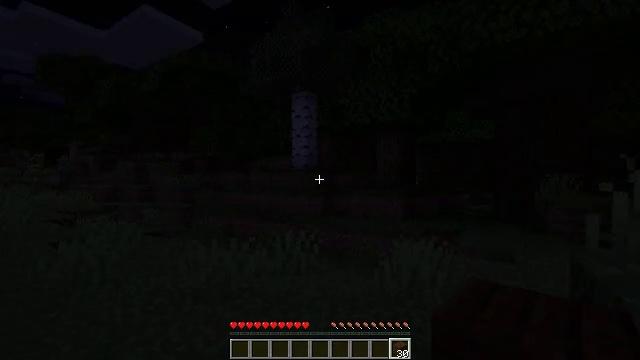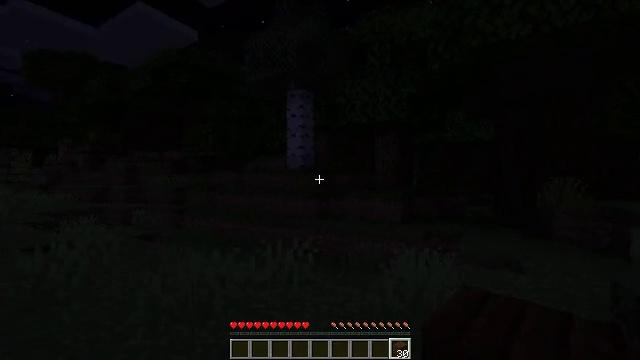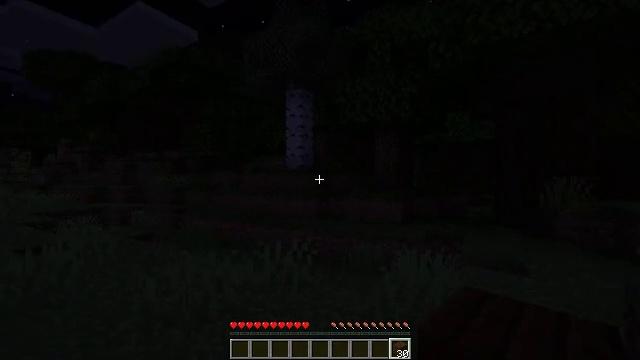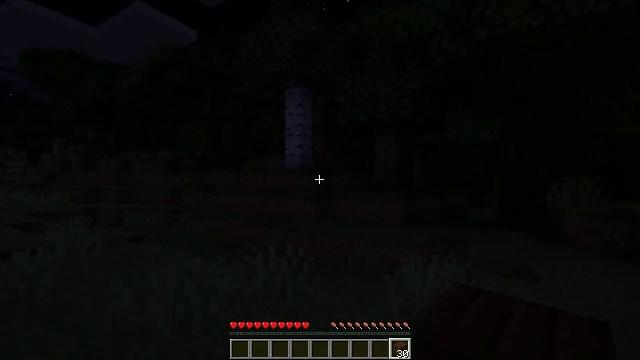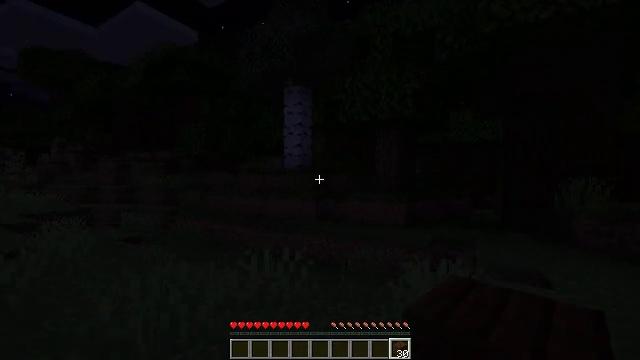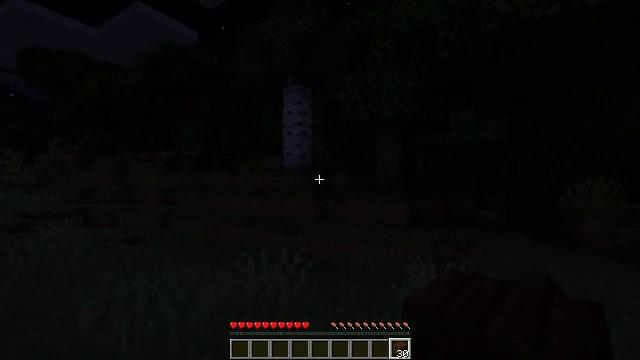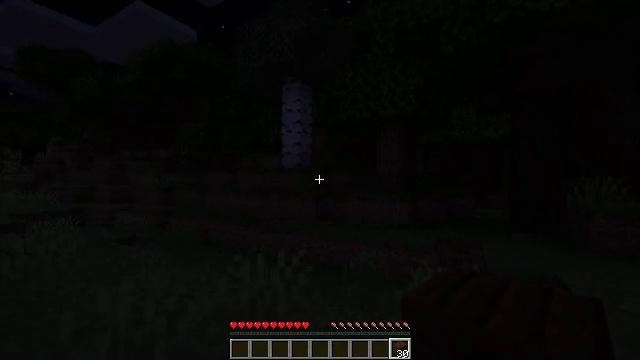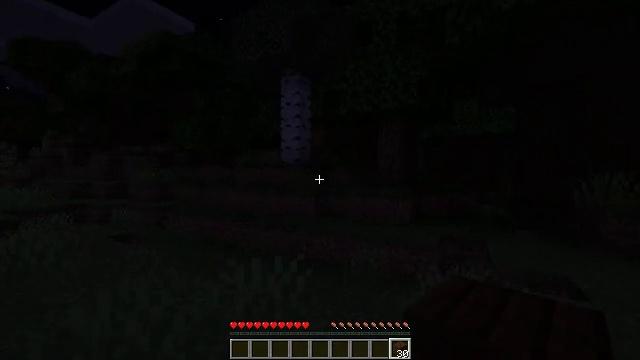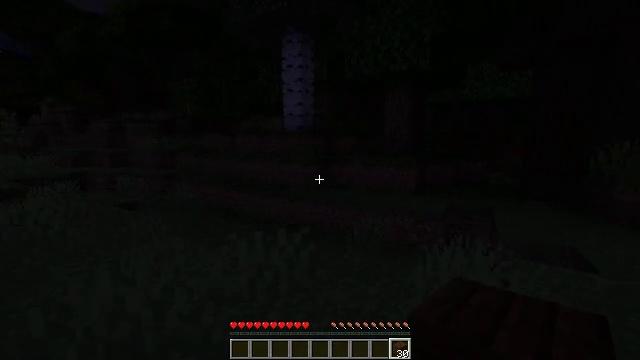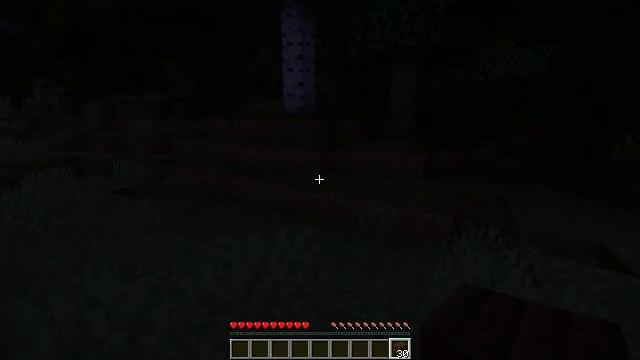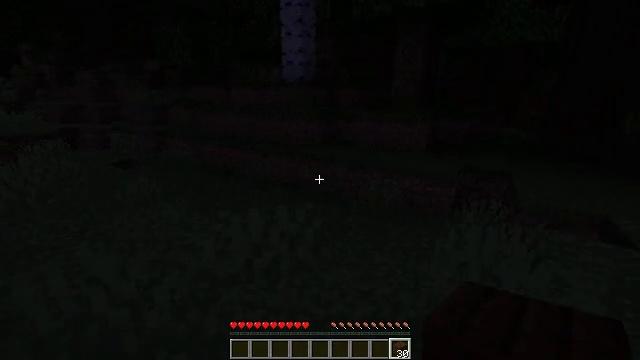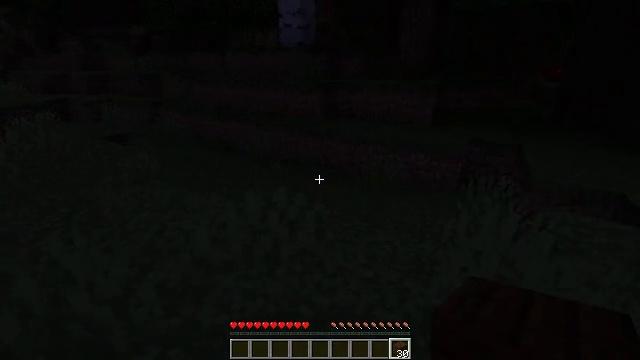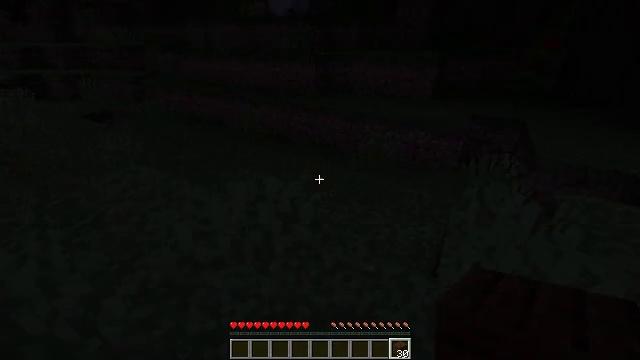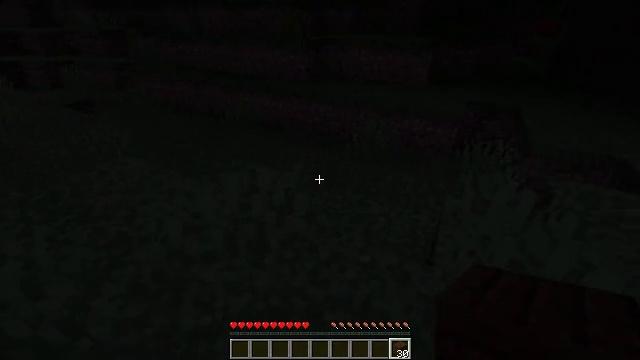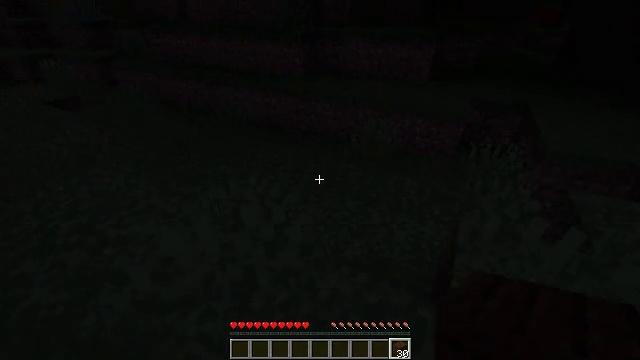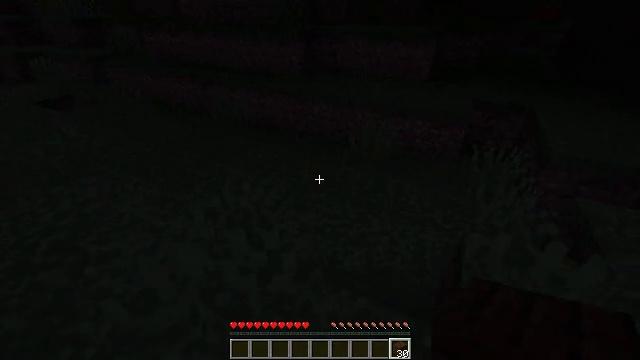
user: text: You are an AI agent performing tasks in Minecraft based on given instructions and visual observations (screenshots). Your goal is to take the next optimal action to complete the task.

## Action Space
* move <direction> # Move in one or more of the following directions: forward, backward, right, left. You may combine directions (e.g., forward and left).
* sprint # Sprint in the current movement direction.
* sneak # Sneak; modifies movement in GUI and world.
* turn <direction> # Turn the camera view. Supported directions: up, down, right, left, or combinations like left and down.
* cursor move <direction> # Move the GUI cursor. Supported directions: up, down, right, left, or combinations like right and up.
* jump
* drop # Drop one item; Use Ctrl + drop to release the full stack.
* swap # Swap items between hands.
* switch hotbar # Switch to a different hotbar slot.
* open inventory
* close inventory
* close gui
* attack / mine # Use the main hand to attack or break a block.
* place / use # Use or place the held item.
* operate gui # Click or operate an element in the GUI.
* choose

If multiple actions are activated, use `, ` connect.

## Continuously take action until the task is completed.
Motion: motion action
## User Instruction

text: Collect oak log for crafting.
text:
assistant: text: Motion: move forward
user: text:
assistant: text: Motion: move forward
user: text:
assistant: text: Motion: move forward
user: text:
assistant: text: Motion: move forward
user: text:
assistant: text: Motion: move forward
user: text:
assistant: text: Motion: move forward
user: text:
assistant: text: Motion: move forward, turn down
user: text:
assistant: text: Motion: move forward, turn down
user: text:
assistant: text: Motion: move forward, turn down
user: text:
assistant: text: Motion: move forward, turn down
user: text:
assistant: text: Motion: move forward, turn down
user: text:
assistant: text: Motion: move forward, turn right and down
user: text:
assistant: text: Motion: move forward, turn right and down
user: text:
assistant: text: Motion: move forward, turn down
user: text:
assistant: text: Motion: move forward
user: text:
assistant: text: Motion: move forward
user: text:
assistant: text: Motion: move forward
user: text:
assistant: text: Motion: move forward
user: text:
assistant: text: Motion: move forward
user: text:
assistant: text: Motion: move forward
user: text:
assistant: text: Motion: move forward
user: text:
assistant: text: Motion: move forward
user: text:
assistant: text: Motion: move forward, turn up
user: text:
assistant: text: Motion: move forward, turn right and up
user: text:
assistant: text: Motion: move forward, turn up
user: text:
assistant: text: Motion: move forward, turn up
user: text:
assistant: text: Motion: move forward, turn up
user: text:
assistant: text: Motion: move forward, turn up
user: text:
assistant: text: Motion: move forward, turn up
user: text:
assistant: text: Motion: move forward, turn up